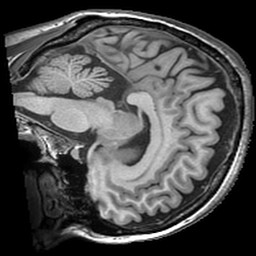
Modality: T1w
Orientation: sagittal
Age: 47
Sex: female
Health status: ill
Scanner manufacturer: ge
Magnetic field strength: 3 T
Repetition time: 0.008164 s
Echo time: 0.003184 s